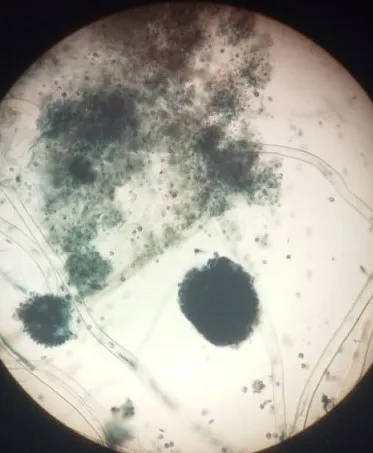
LCB staining showing septate hyphae and biseriate phialides.
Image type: medical_photograph (skin_photograph)